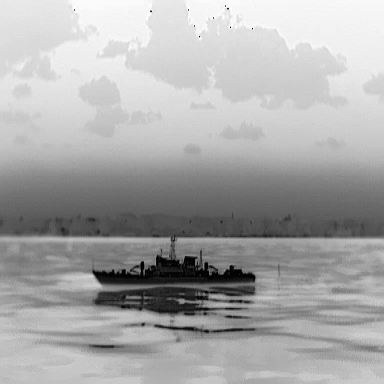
There is a warship in the infrared image.